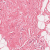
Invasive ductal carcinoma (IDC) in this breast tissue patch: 0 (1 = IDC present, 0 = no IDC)